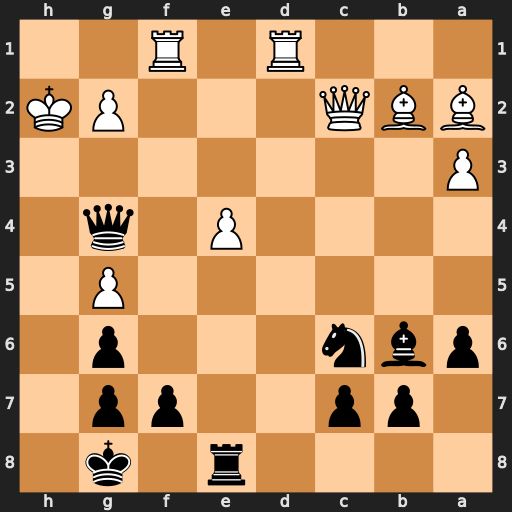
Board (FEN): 4r1k1/1pp2pp1/pbn3p1/6P1/4P1q1/P7/BBQ3PK/3R1R2
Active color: b
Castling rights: -
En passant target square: -
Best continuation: Qh4#